Interaction volume radius: 10 \u00c5
Interaction volume height: 25 \u00c5
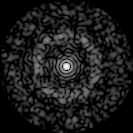
Disorder parameter: 0.8377